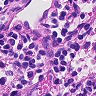
Metastatic tissue present: no